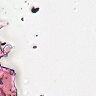
Metastatic tissue present: no